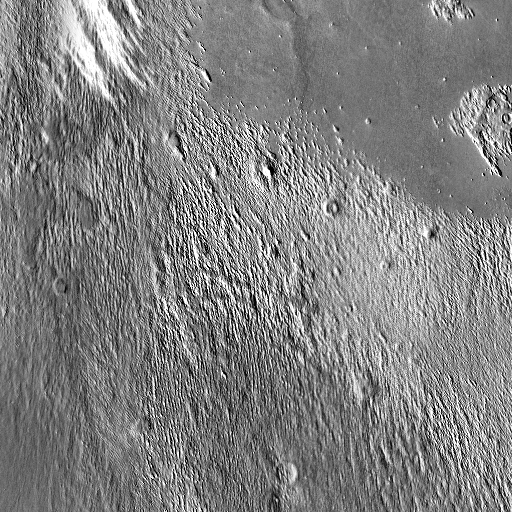
Crater classes present: Background, Other, Buried